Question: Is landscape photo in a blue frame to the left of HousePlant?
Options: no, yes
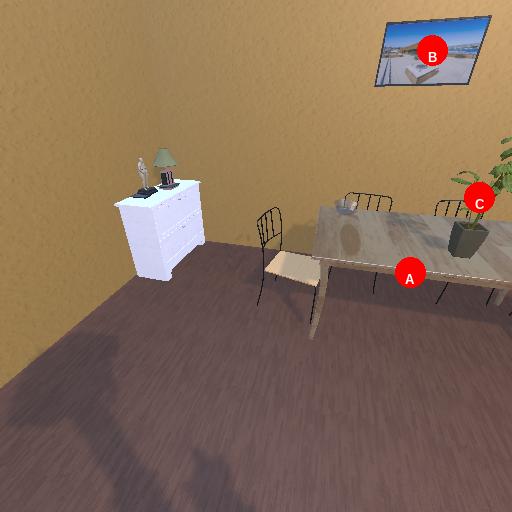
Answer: no